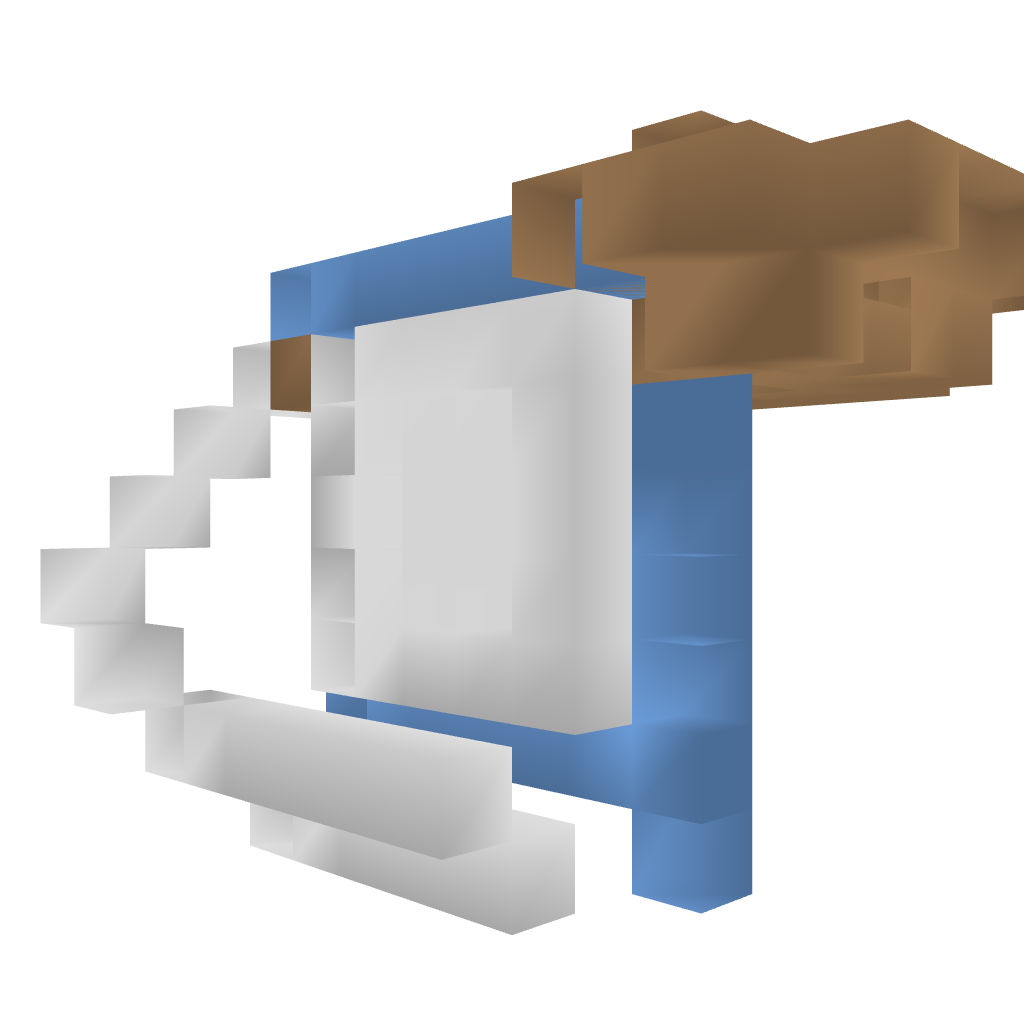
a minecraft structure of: Connect 4 bad low quality